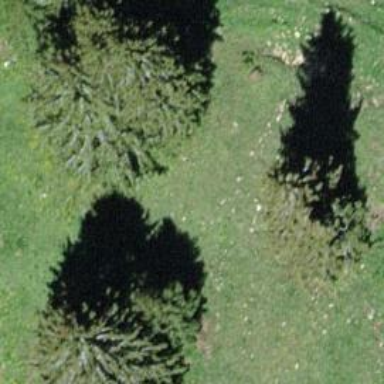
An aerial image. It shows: Needle-leaved tree in natural setting.